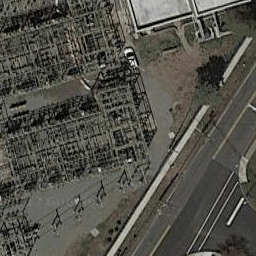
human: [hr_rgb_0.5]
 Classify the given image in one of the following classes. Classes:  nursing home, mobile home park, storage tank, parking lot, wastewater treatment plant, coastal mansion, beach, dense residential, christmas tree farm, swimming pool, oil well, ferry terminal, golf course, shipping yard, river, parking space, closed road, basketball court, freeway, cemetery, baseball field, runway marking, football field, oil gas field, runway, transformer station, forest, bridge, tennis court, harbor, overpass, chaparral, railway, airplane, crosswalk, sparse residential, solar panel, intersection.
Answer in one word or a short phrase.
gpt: transformer station